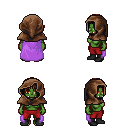
a pixel art fantasy rpg character, female body template, orc, green skin, lavender cape, red pants, dark blonde plain hairstyle, cloth hood, black shoes, four views (front, back, left, right), 2x2 character sprite sheet, small pixel art, hard edges, no anti-aliasing